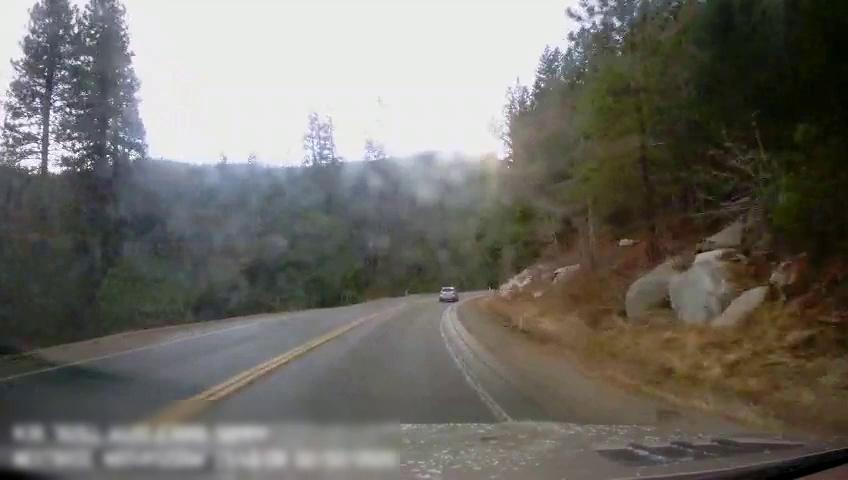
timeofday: Day
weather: Sunny
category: Drivable Space
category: Vehicles | SUV
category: Lanes | Alternate Lane
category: Lanes | Current Lane
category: Lanes | Opposite Lane
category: Lanes | Opposite Lane